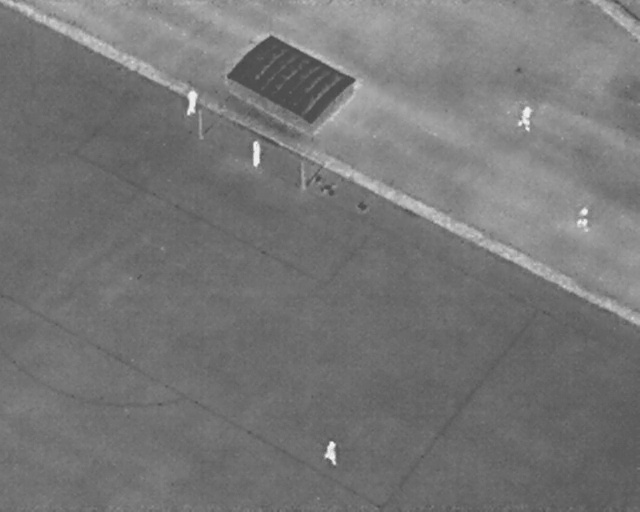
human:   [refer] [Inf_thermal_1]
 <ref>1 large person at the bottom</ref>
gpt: <box>[[49, 86, 53, 89, 4]]</box>

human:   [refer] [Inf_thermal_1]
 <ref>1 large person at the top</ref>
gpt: <box>[[37, 28, 42, 31, 2]]</box>

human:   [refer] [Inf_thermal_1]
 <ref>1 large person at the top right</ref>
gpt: <box>[[79, 21, 84, 24, 2]]</box>